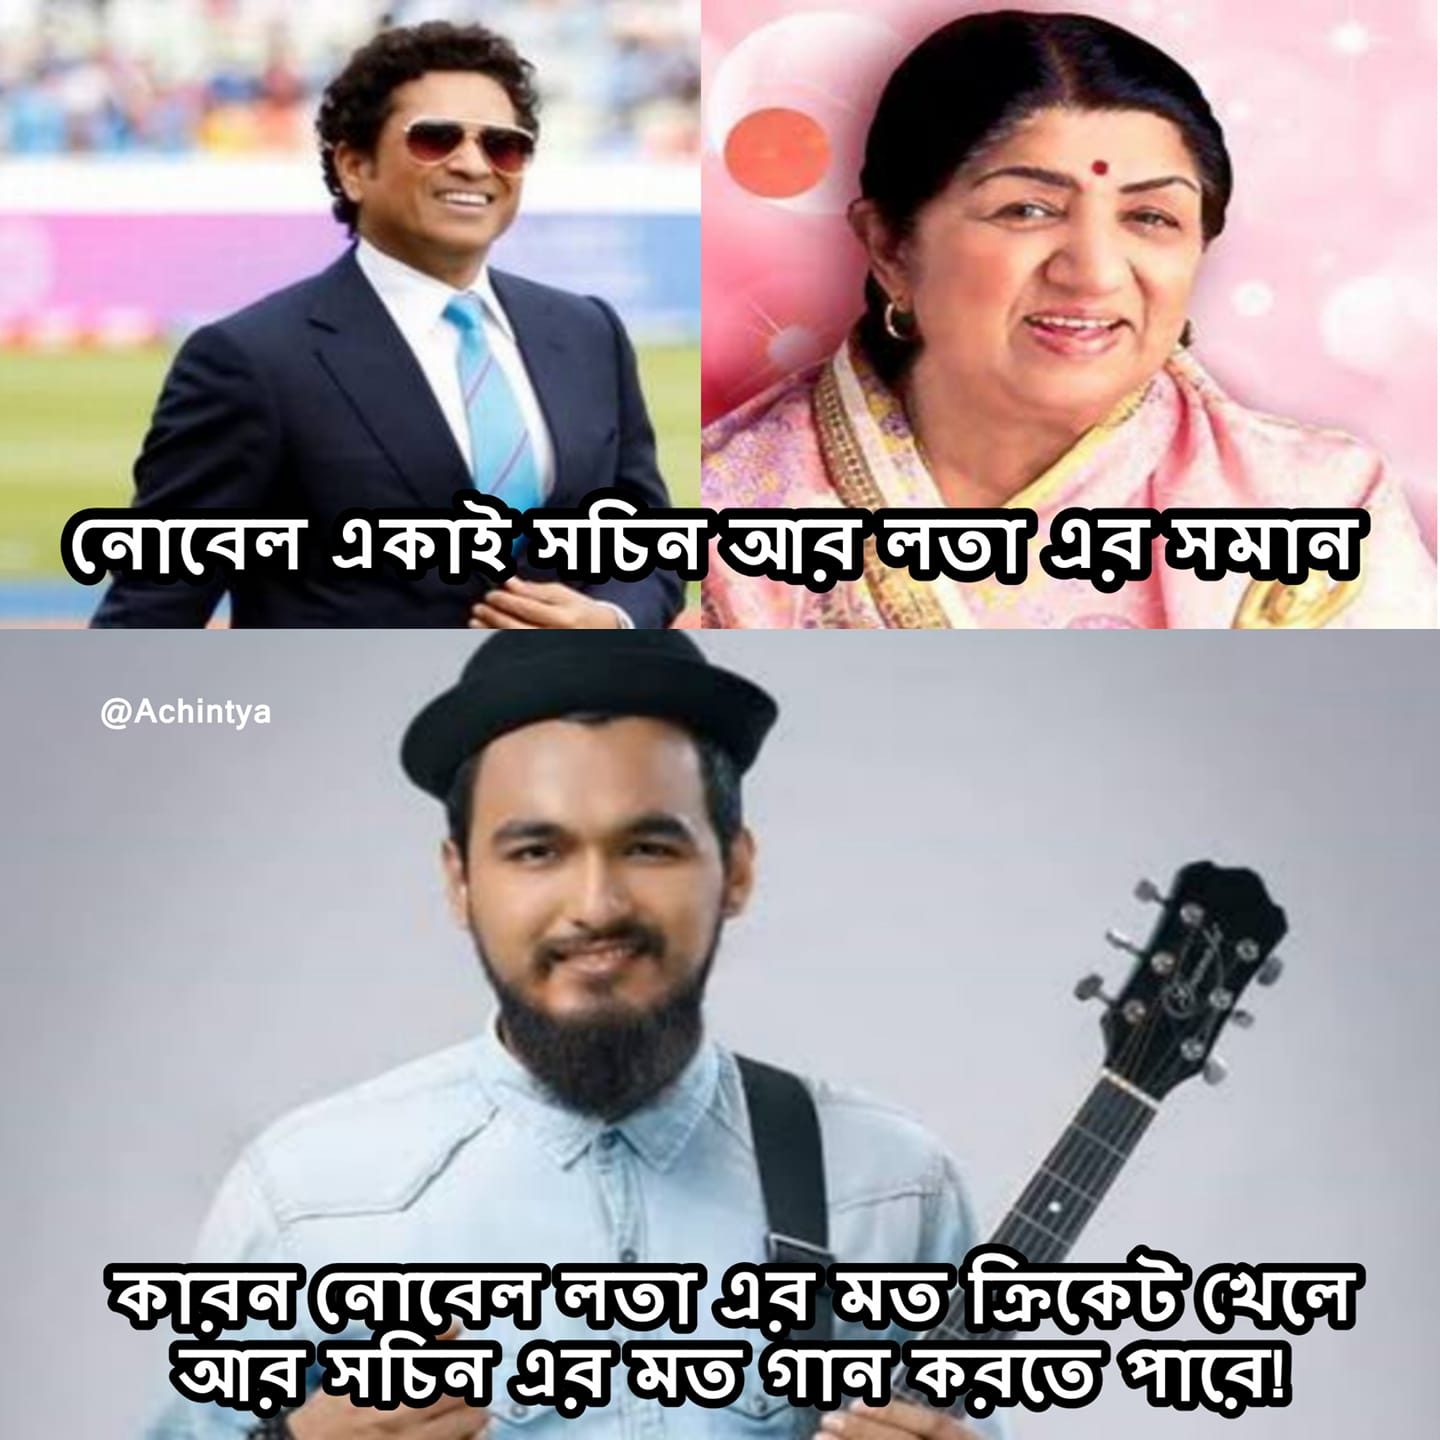
Caption: নোবেল একাই সচিন আর লতা এর সম্মান     কারন নোবেল লতা এর মত ক্রিকেট খেলে আর সচিন এর মত গান করতে পারে !
Label: hate